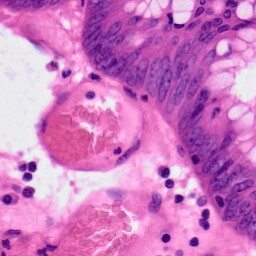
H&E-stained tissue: Colon